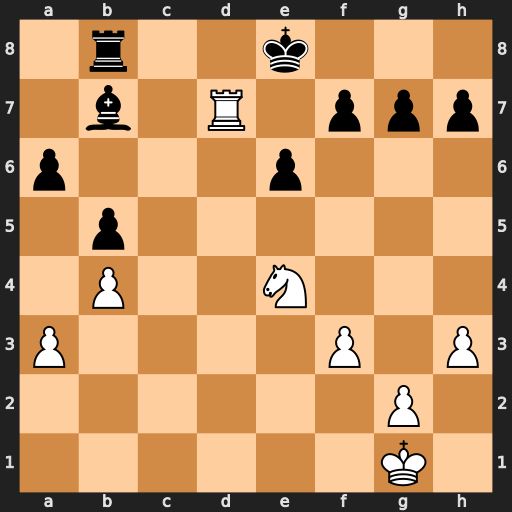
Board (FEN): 1r2k3/1b1R1ppp/p3p3/1p6/1P2N3/P4P1P/6P1/6K1
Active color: w
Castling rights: -
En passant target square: -
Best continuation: Rxb7 Rxb7 Nd6+ Kd7 Nxb7